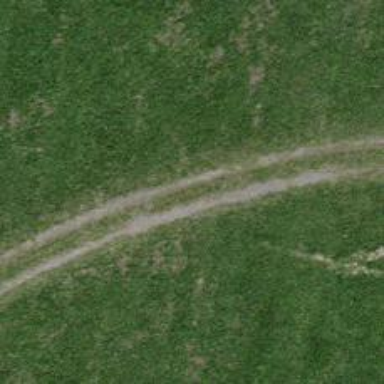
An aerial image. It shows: Track with grade 4 tracktype.